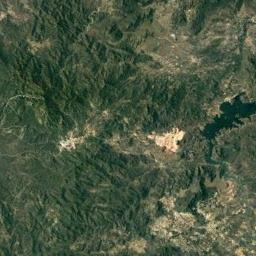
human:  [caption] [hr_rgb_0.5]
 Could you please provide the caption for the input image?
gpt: There are many trees on the mountain .

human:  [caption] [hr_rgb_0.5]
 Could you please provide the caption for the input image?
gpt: The mountain is full of green plants .

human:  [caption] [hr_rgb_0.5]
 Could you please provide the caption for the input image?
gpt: The mountain is covered with dense vegetation and a lake is in the mountain .

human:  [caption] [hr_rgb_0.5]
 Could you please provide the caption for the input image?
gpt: You can see the veins of the mountain clearly .

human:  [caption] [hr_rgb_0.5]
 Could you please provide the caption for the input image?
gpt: There are green land and a lake on the mountain .